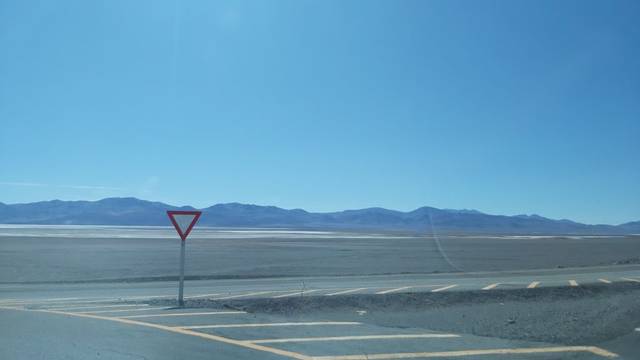
Region: Chile
Coordinates: -26.931, -69.02